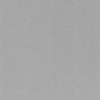
Label: dusty